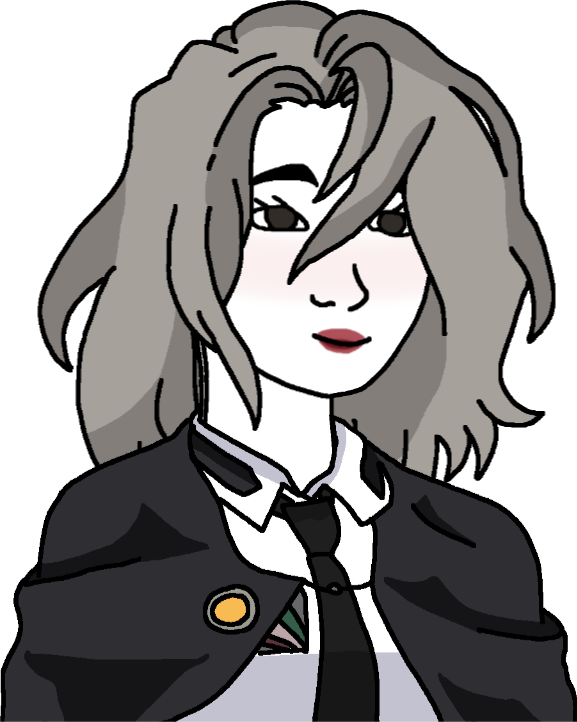
Label: 5_Doomer_Girl